Field crop: maize
Growth stage: 2
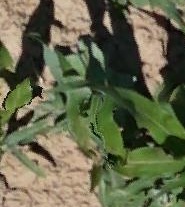
Species: maize